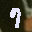
Label: 7